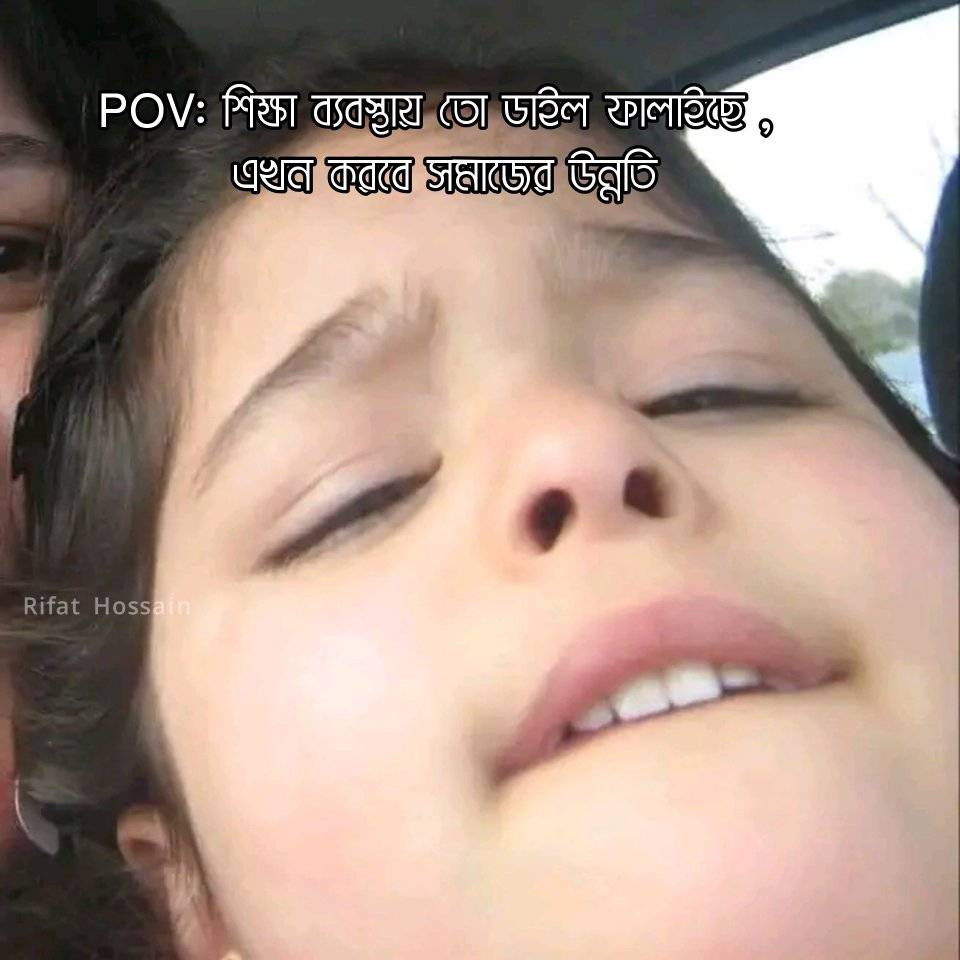
Text: শিক্ষা ব্যবস্থায় তো ডাইল ফালাইছে এখন করবে সমাজের উন্নতি
Label: Hate
Hate category: Political
Targeted group: Organization